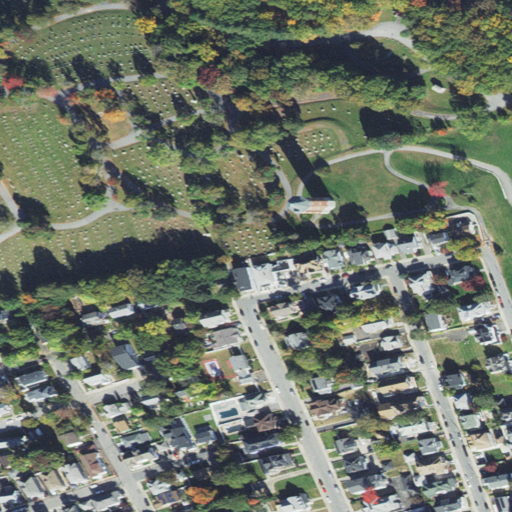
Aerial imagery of mountain in Massachusetts named Tower Hill containing medium intensity development, low intensity development, high intensity development, open development, and deciduous forest